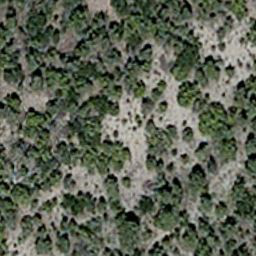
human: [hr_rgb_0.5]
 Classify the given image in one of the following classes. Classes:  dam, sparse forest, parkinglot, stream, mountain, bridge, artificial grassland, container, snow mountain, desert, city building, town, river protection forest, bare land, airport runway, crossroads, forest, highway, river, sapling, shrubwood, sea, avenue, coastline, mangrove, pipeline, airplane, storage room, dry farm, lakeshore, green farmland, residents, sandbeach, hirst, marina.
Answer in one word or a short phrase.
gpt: sparse forest